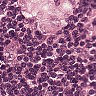
Metastatic tissue present: yes